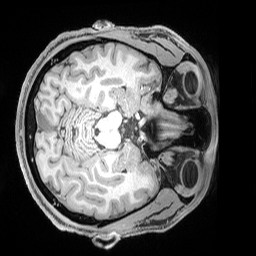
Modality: T1w
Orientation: axial
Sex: male
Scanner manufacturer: siemens
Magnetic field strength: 3 T
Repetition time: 2.53 s
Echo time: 0.00169 s